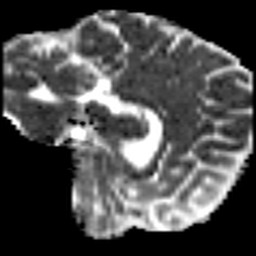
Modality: MD
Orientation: sagittal
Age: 32
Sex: male
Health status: ill
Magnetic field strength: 3 T
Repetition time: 8.4 s
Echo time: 0.0926 s